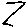
Label: zigzag